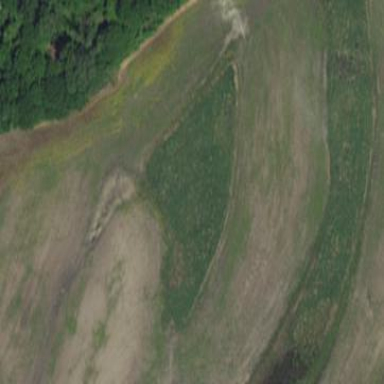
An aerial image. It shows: Wetland area characterized by wet meadow.